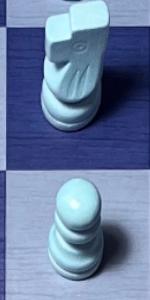
Label: Pawn_White